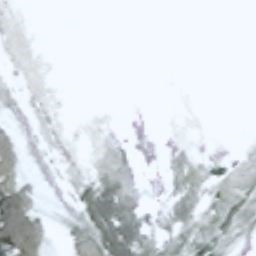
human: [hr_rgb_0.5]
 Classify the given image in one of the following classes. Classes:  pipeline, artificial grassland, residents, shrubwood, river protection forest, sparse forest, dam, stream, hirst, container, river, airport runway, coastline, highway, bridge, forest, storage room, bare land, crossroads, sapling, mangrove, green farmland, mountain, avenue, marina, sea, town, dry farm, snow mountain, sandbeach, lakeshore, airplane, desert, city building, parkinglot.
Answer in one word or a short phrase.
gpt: snow mountain